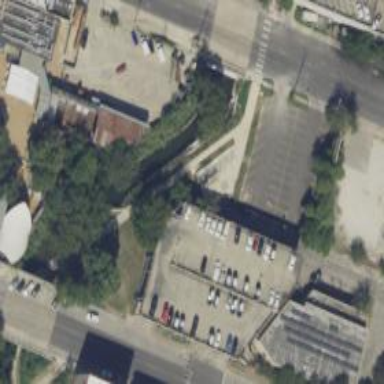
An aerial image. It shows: Building housing car repair shop.